Field crop: maize
Growth stage: 1
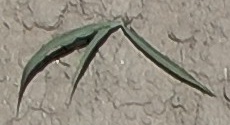
Species: sorghum